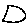
Label: triangle